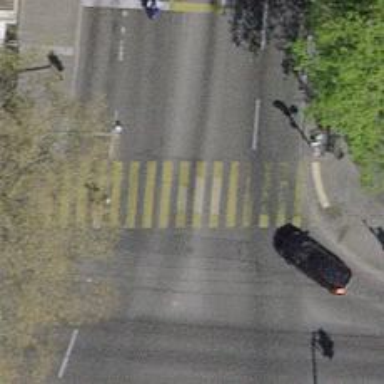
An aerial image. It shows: Secondary road with asphalt surface and separate sidewalk.